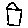
Label: house